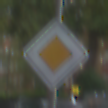
Verkehrszeichen: Vorfahrtsstrasse
Umgebung: Outdoor, Urban
Tageszeit: MorningAfternoon
Wetter: Overcast
Licht: Natural
Jahreszeit: NotSpecified
Kontrast: LowContrast